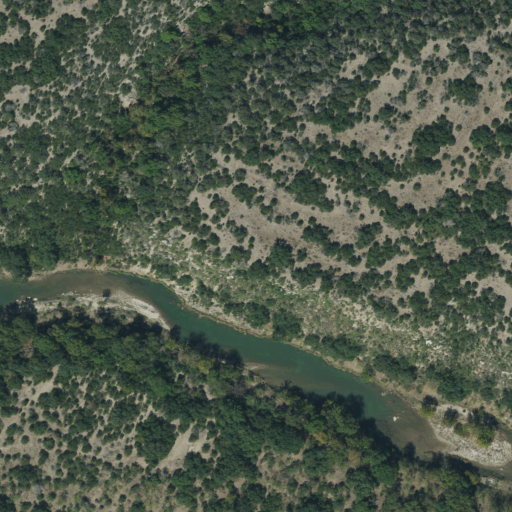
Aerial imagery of valley in Texas named Deep Hollow containing shrub, evergreen forest, open water, and deciduous forest